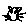
Label: cat